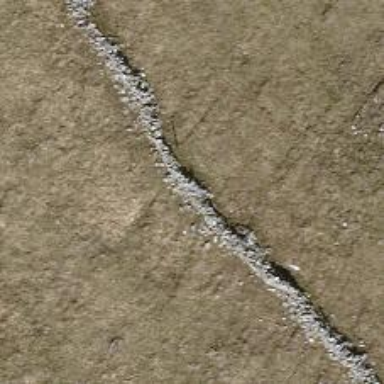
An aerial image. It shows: Wall barrier.